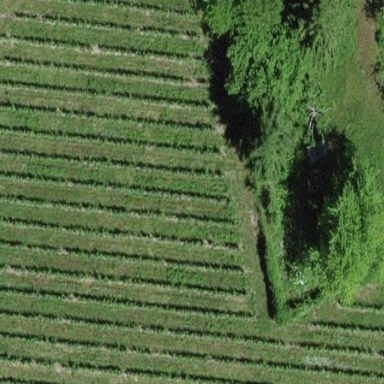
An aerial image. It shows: Vineyard.